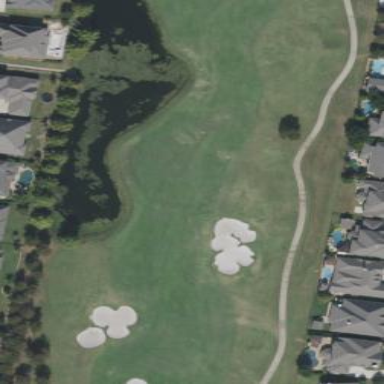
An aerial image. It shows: Water hazard on golf course. The hazard is natural water feature.